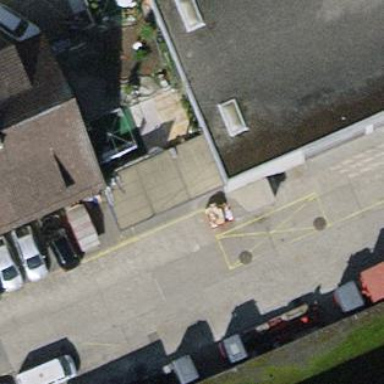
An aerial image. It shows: View of roof of building.